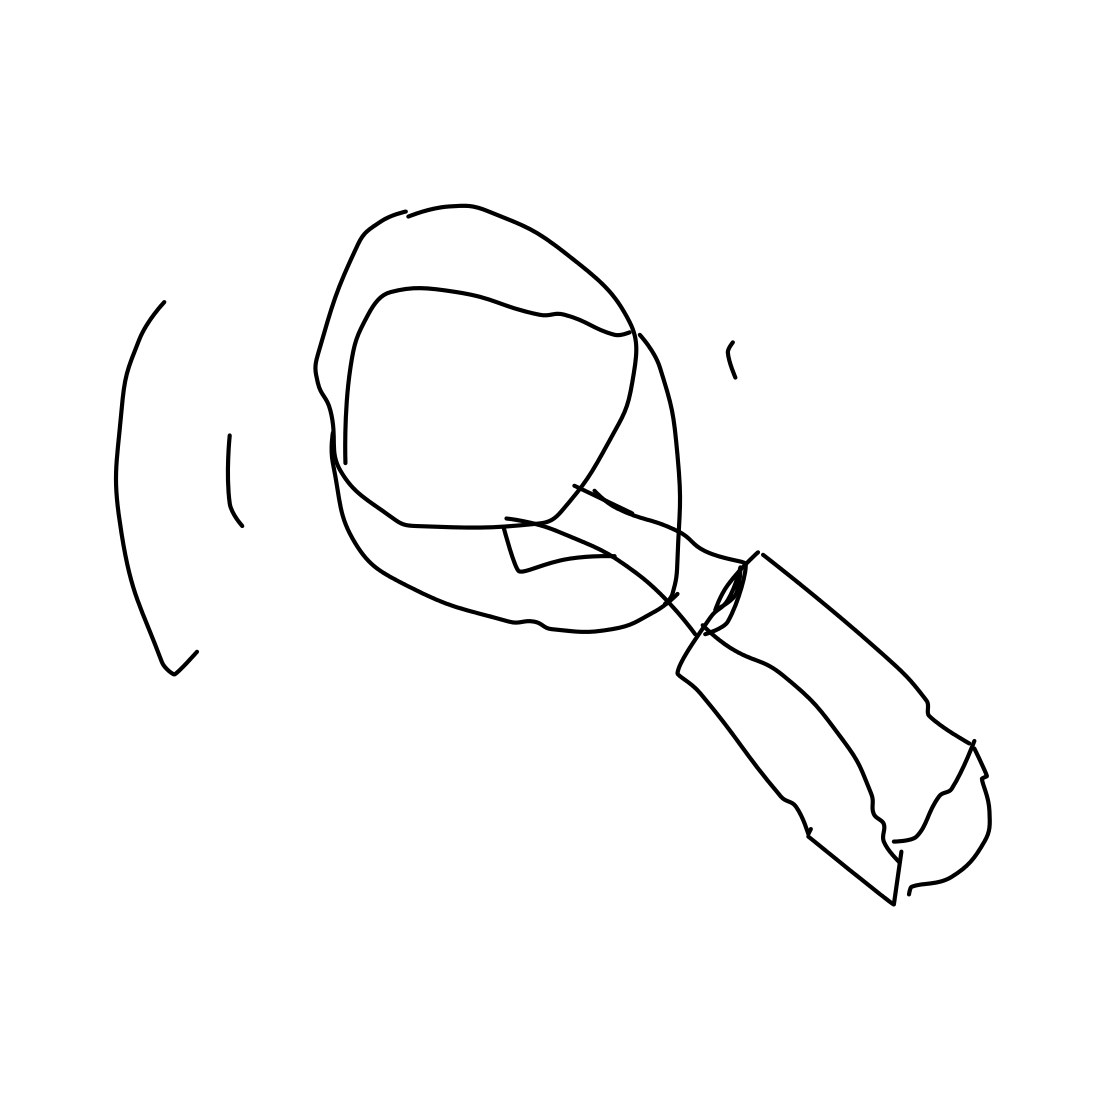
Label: frying-pan